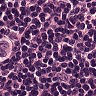
Metastatic tissue present: yes